Interaction volume radius: 5 \u00c5
Interaction volume height: 30 \u00c5
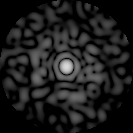
Disorder parameter: 0.8722